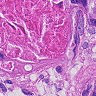
Metastatic tissue present: yes